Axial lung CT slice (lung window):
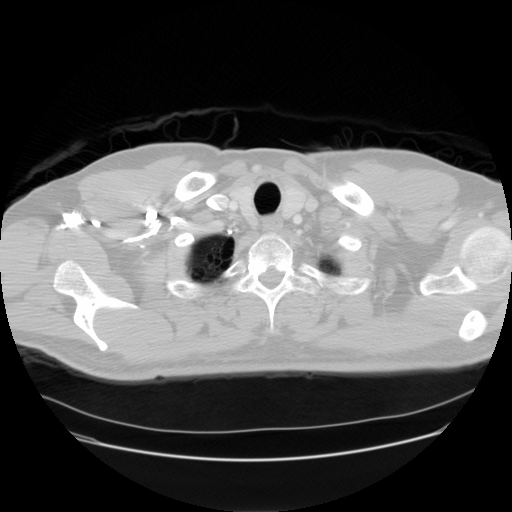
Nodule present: no